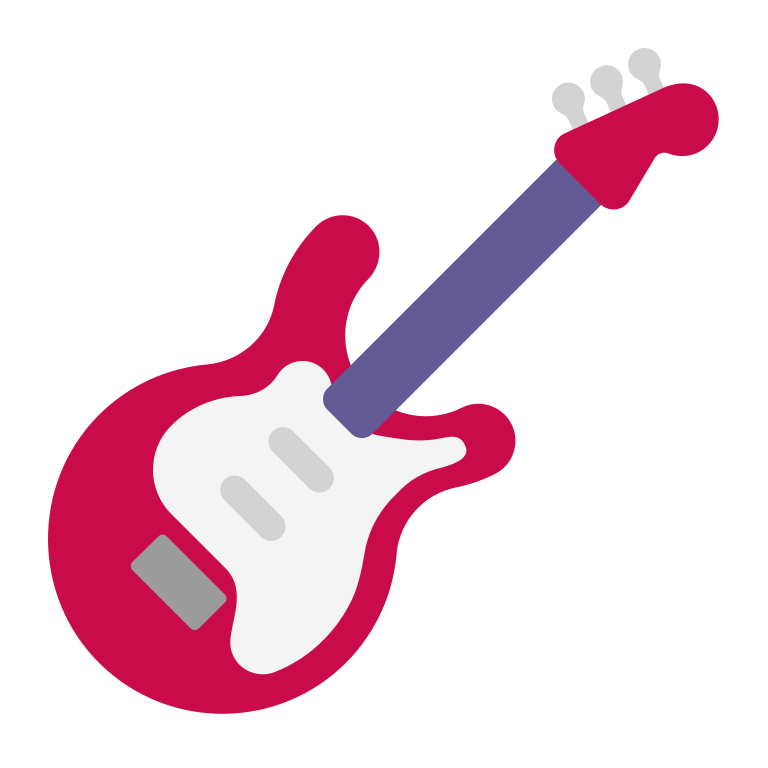
guitar flat